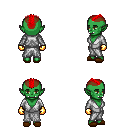
a pixel art fantasy rpg character, female body template, orc, green skin, white robe, gold greaves, red short mohawk hairstyle, gold gloves, brown slippers, four views (front, back, left, right), 2x2 character sprite sheet, small pixel art, hard edges, no anti-aliasing